Field crop: maize
Growth stage: 2
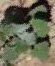
Species: chenopodium